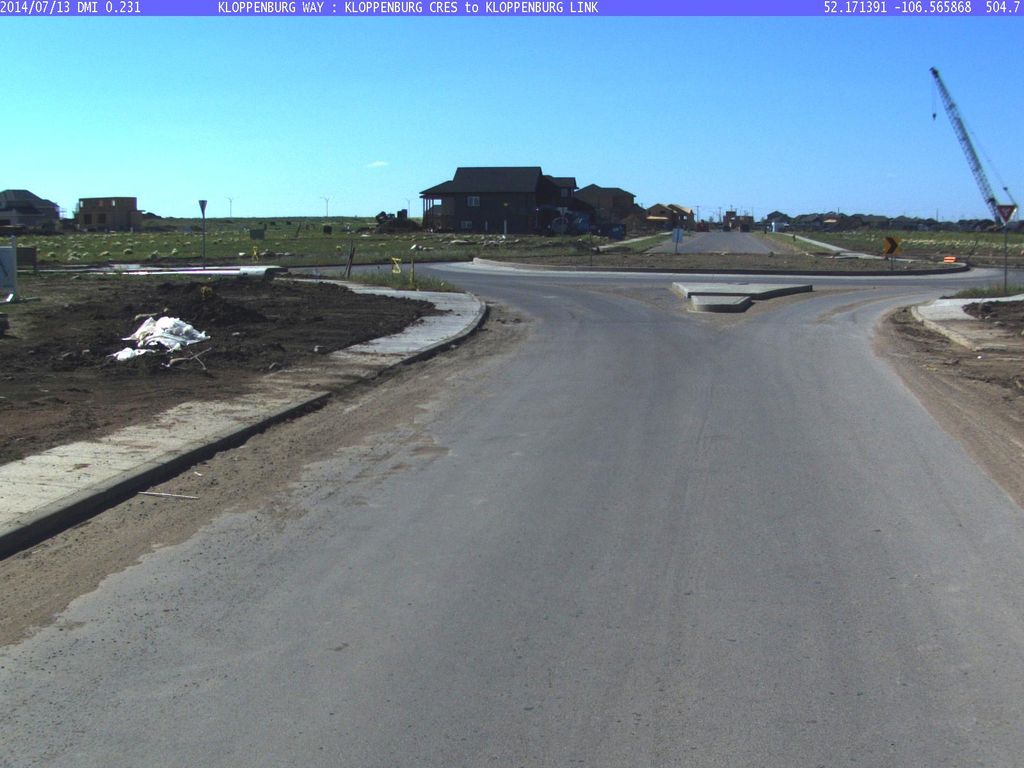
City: saskatoon